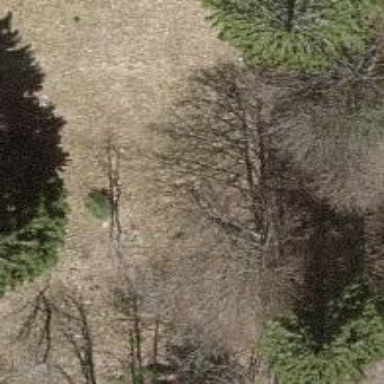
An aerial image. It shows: Single tag "natural: tree."